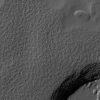
Atmospheric dust classification: not_dusty